Question: In my application I am having various images of different different shapes. Like tree, cloud. (Sample image is attached).
I want to add border to those shapes pro-grammatically. Like if image is of tree then need to highlight tree shape.
I cannot use calayer as it will apply border to UIImageView.
Can anyone guide me how to achieve this?

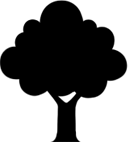
Answer: Simple option is to draw the image twice, first with a small scale applied to grow the image a little. Masking if the images aren't transparent (but are black&white).